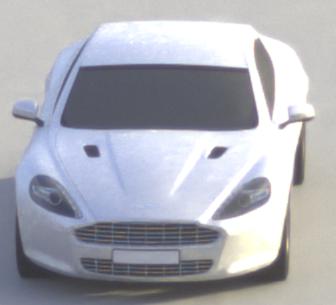
Make: Aston Martin
Model: Rapide
Detailed model: Rapide
Model produced from: 2010/03
Model produced until: 2013/07
Doors: 5
Color: white
Road condition: dry road
Daytime: morning or afternoon
Contrast: medium contrast